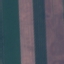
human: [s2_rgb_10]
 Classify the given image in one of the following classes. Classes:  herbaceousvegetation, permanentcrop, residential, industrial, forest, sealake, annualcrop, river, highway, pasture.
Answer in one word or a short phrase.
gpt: AnnualCrop